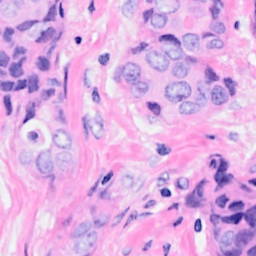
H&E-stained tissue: Breast